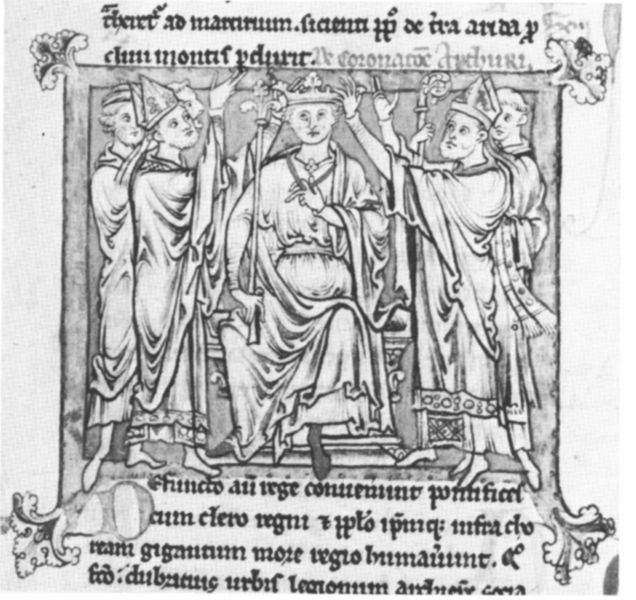
Titel: Flores Historiarium
Künstler: Matthew Paris
Institution: Manchester, Chetham Library
Schlagwörter: fuß, mann, männer, schwarz, weiss, zeichnung, ornament, falten, rahmen, gewand, blatt, krone, füße, holzschnitt, schrift, stab, kette, bischof, kaiser, könig, papst, thron, detail, ornamente, halskette, buch, druck, schwarz weiss, radierung, stich, seite, illustration, text, buchstaben, ketten, buchdruck, toga, mittelalter, krönung, romanik, mönch, bischöfe, geistliche, heiliger, mitra, mönche, heilige, lilien, durck, zepter, king, latein, bischofsstab, buchmalerei, bible, manuskript, päpste, karolingisch, arthur, print, black and white, königsweihe, mediaeval, crown, coronation, bishop, religious, prit